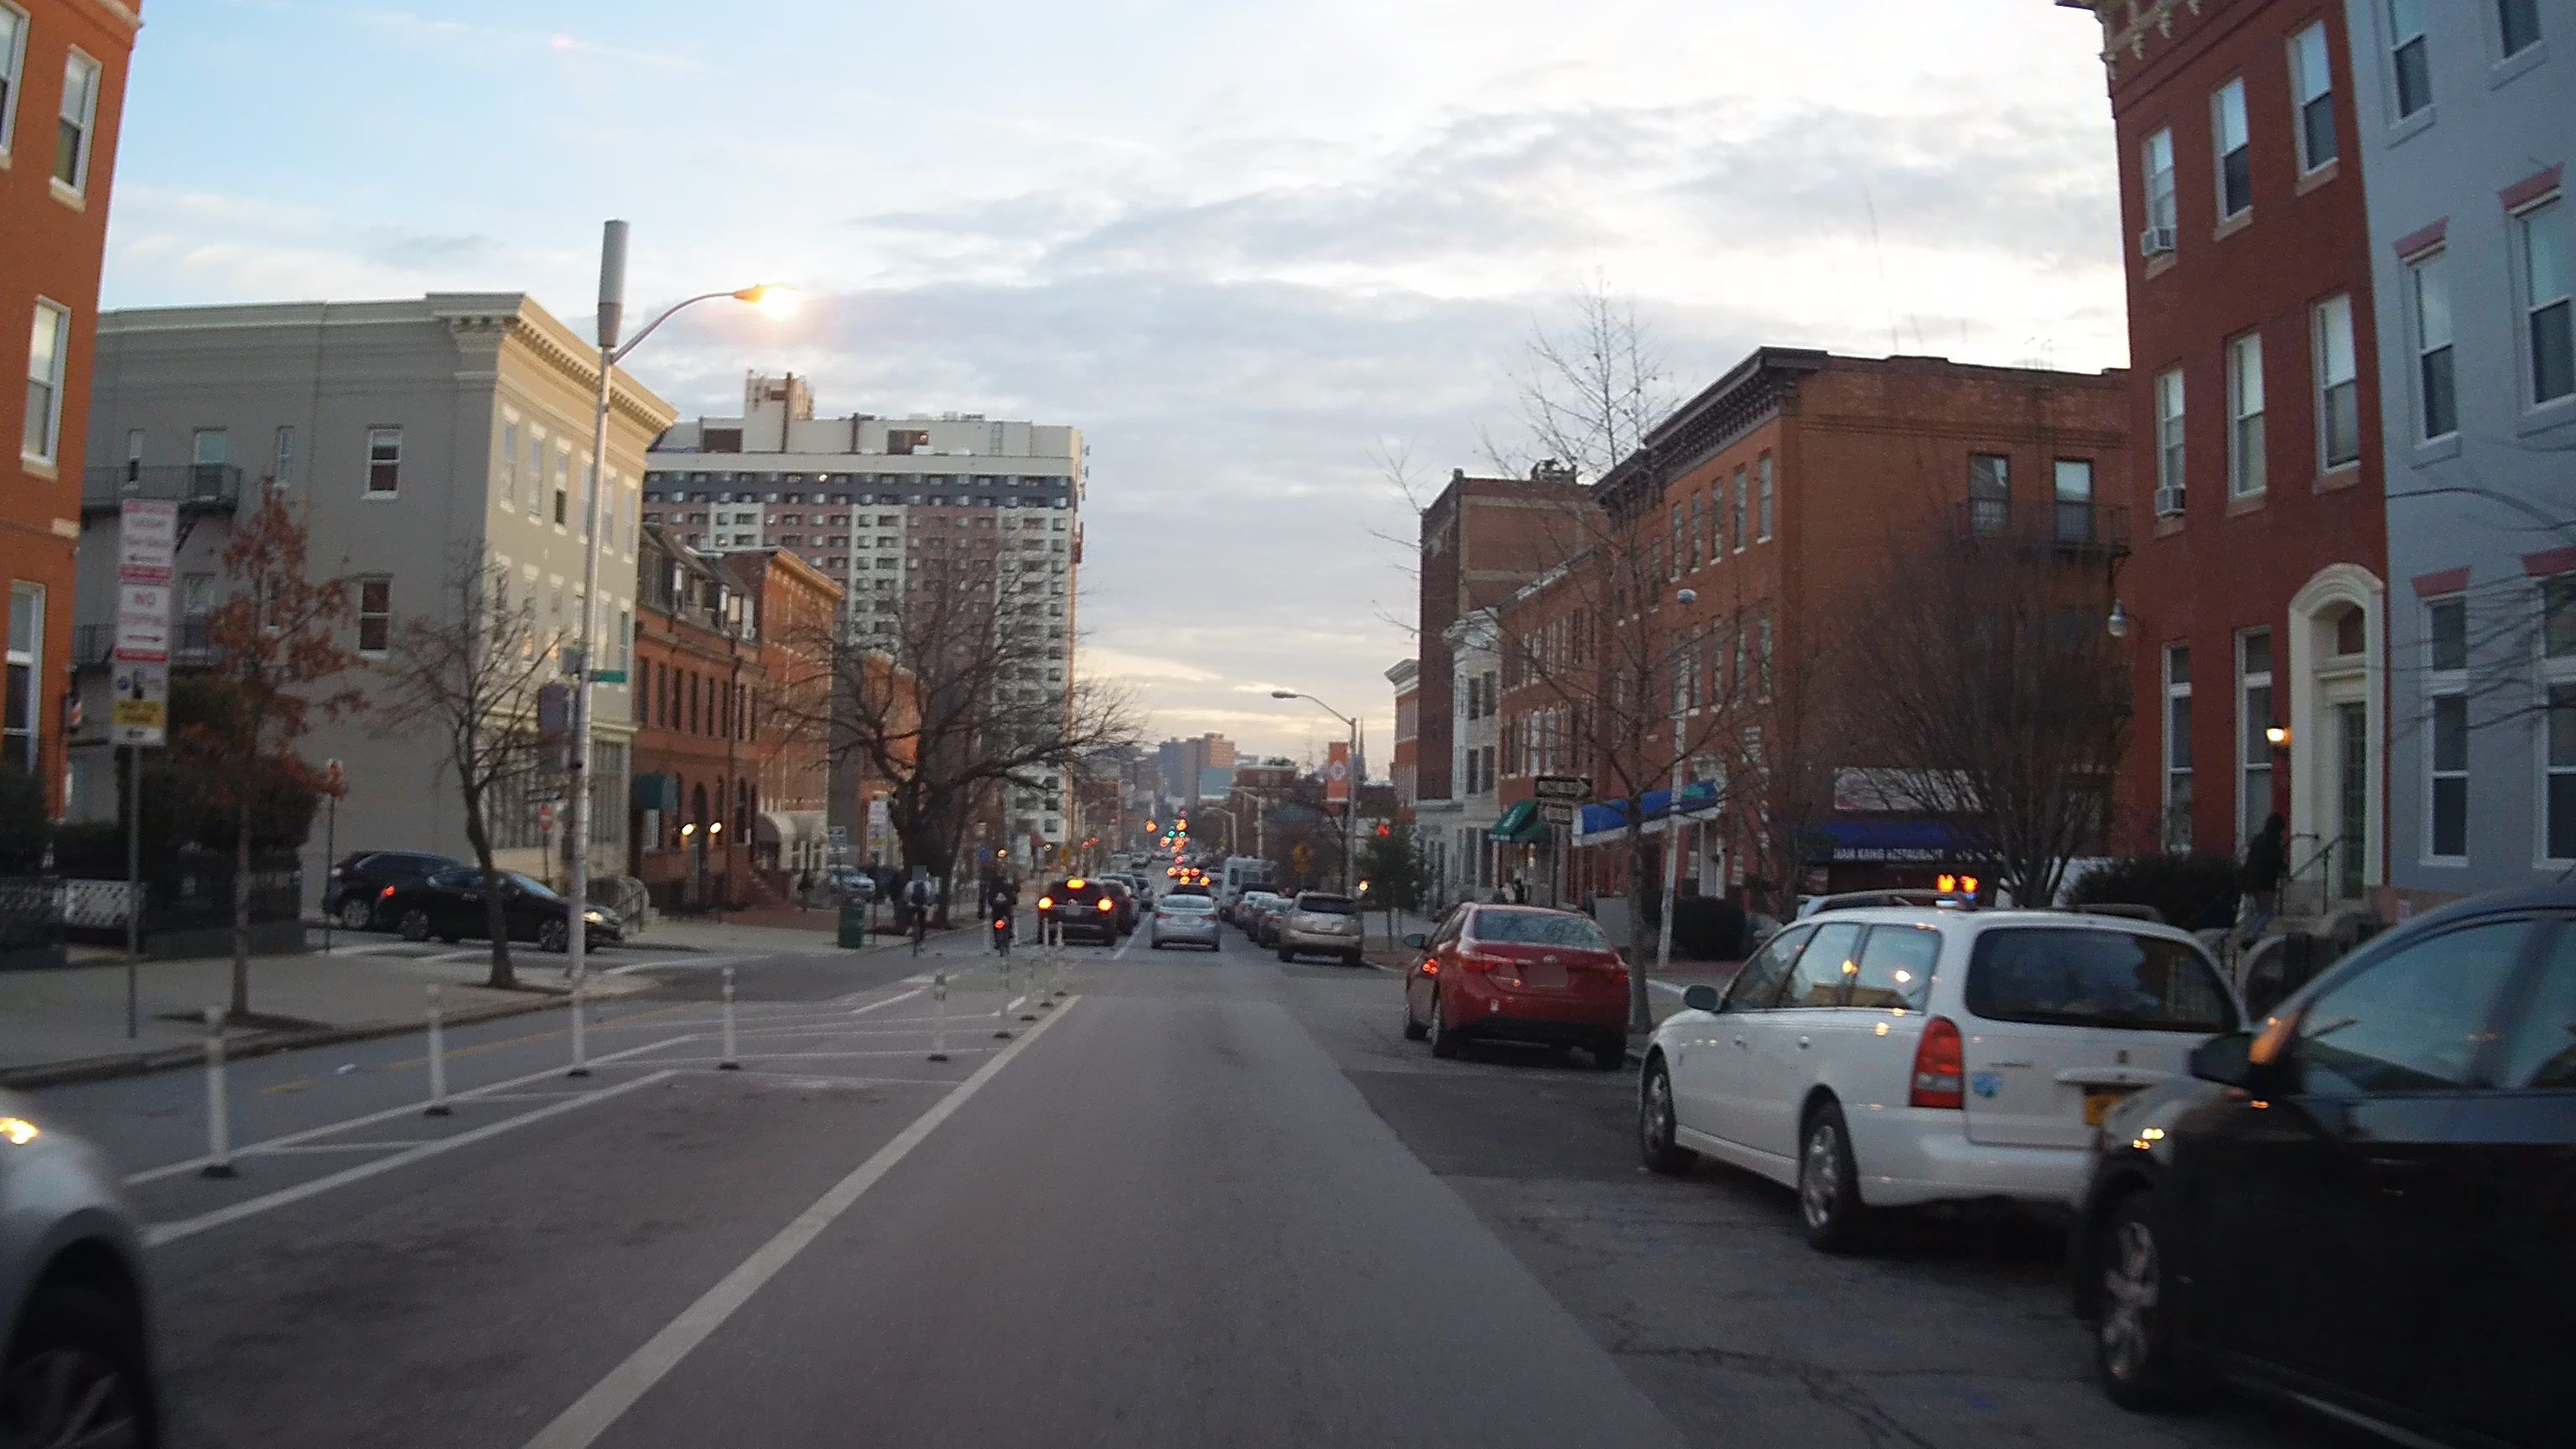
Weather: cloudy
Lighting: day
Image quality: good
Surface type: driving surface
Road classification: secondary
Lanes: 2
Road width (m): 2.0
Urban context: urban centre
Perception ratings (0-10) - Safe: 6.39, Lively: 7.19, Beautiful: 7.34, Boring: 2.61, Depressing: 1.27, Wealthy: 6.57